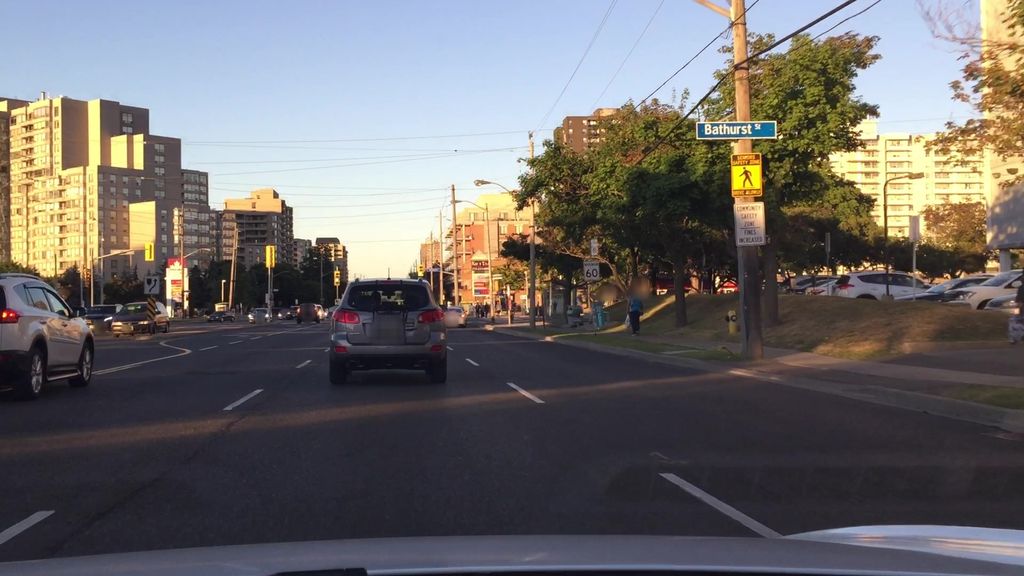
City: toronto